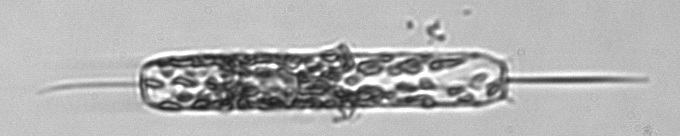
Label: Ditylum_brightwellii